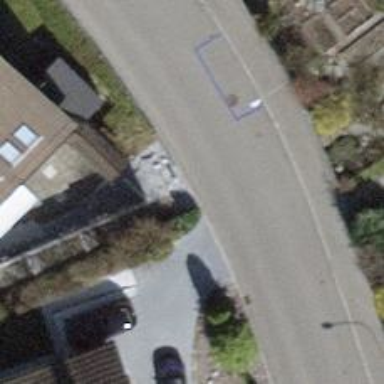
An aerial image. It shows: Asphalt steps along the road.